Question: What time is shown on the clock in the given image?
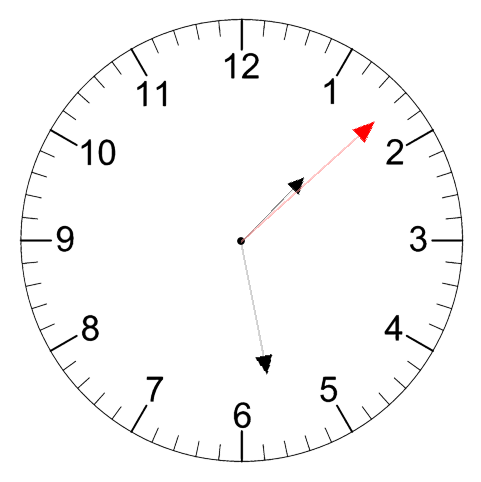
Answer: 01:28:08